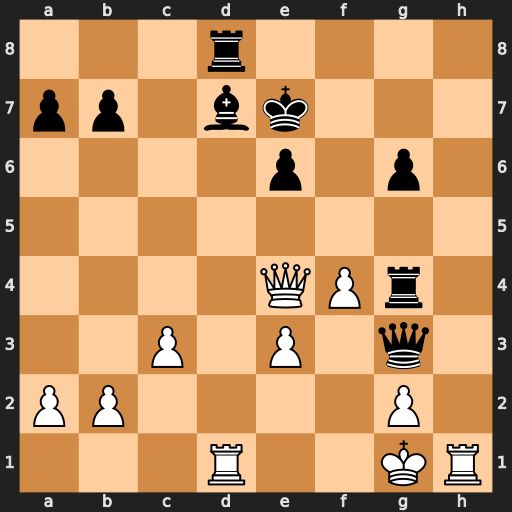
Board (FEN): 3r4/pp1bk3/4p1p1/8/4QPr1/2P1P1q1/PP4P1/3R2KR
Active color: w
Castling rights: -
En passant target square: -
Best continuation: Rh7+ Ke8 Rh8+ Kf7 Rxd8